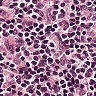
Metastatic tissue present: no